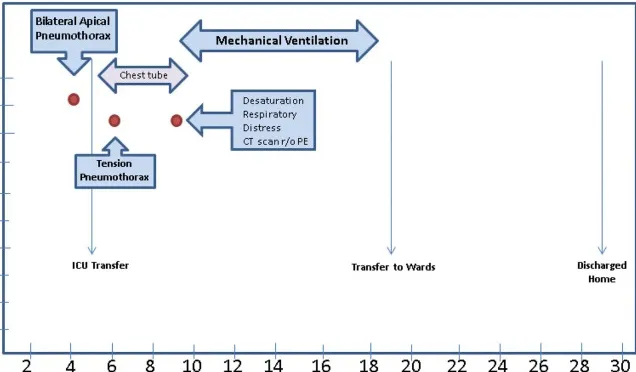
Admission Timeline of a 60-year-old Black male with a past medical history of HIV infection with a CD4 T cell count of 351 cells/mm3 on HAART, HIV encephalopathy, hyperthyroidism, BMI 18.2 kg/m2, and no active smoking or respiratory disease presented to the hospital due to worsening confusion, cough, and generalized weakness, diagnosed with COVID-19 pneumonia and bilateral pneumothoraces.
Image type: chart (chart)